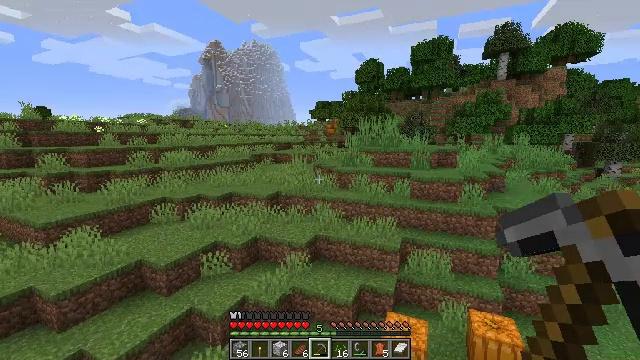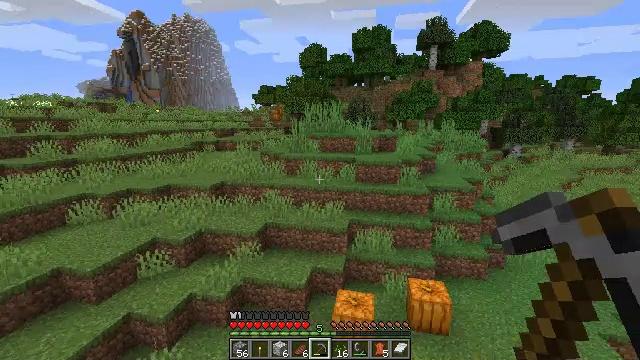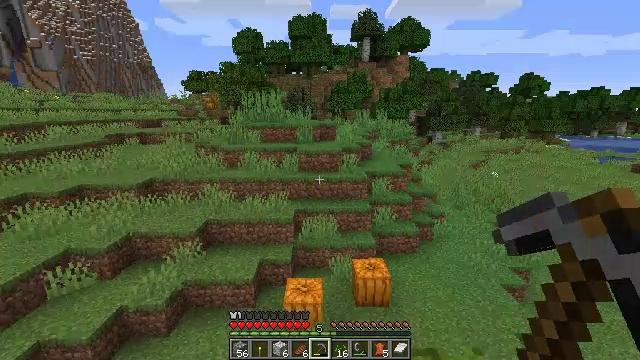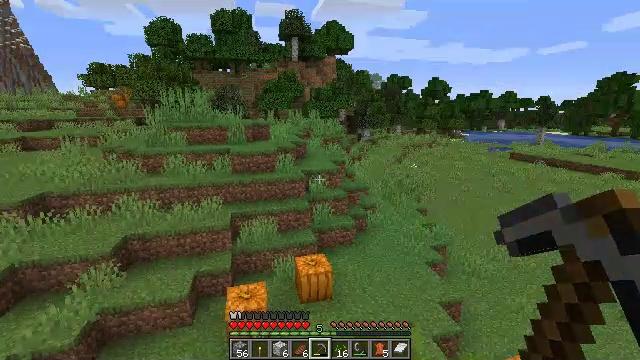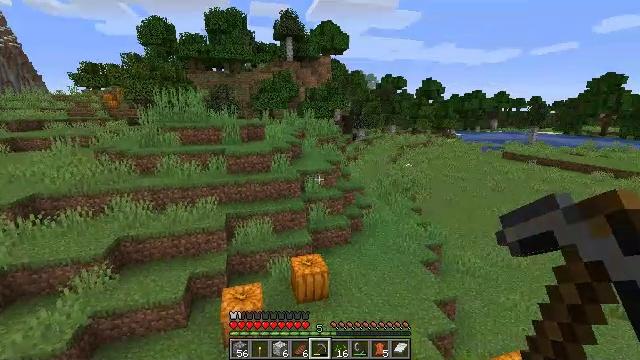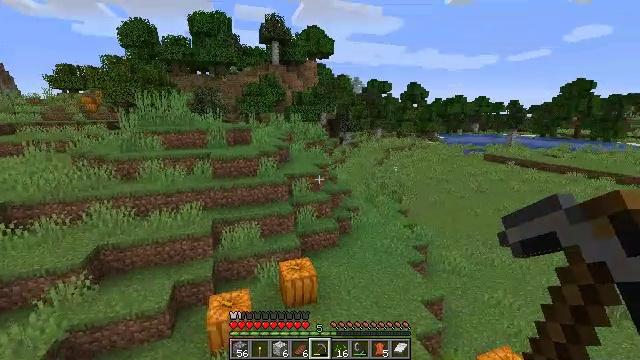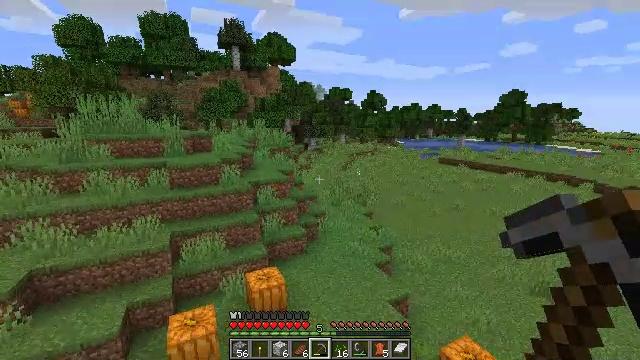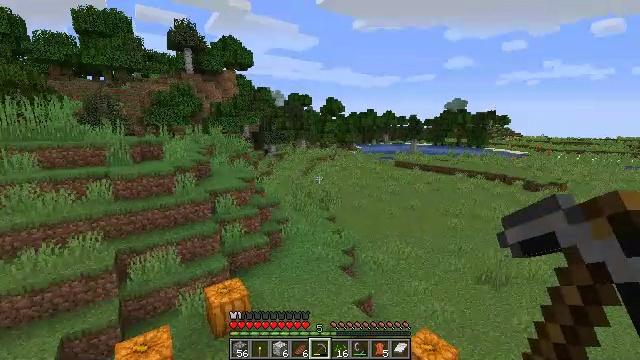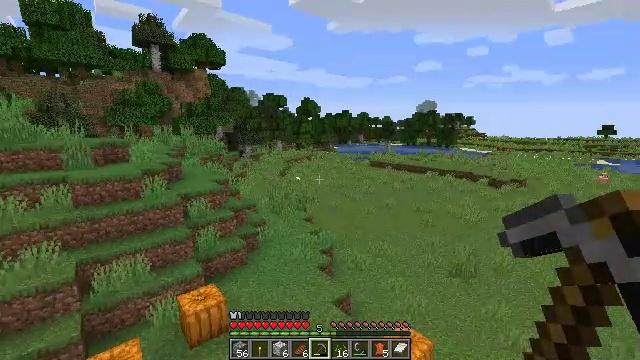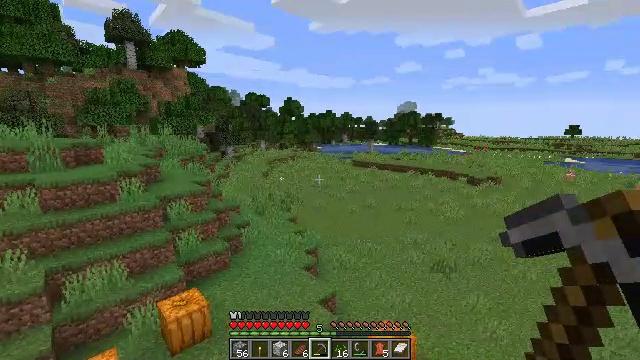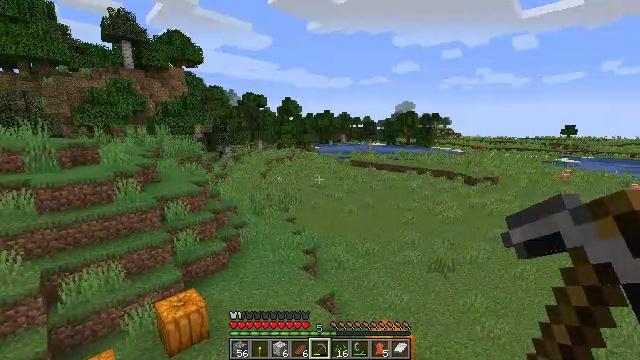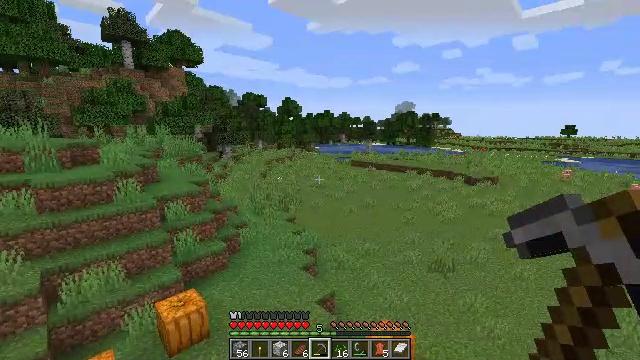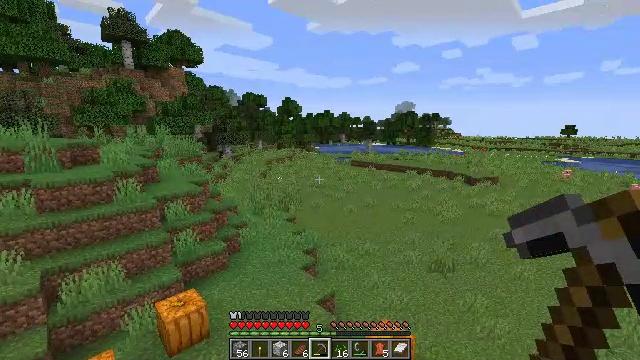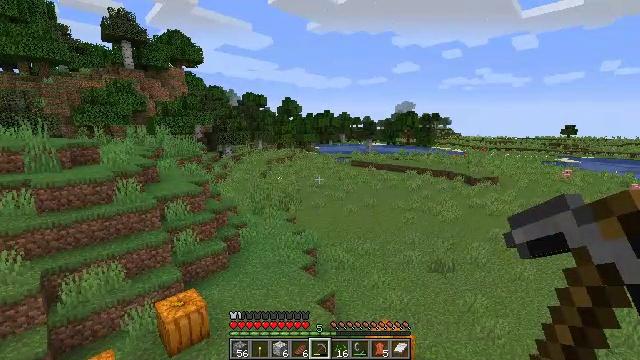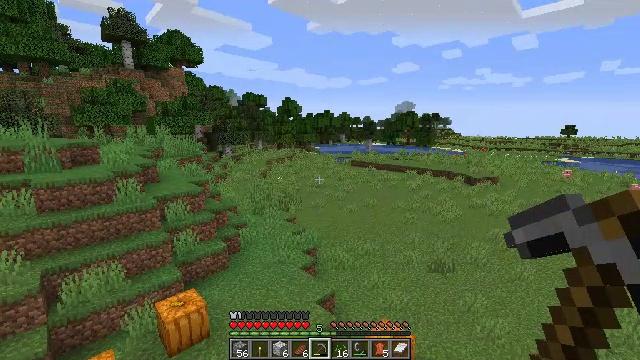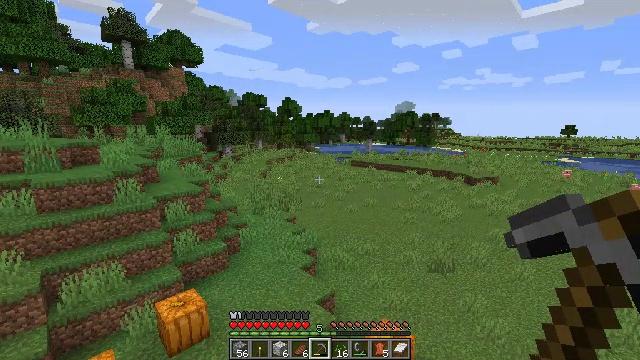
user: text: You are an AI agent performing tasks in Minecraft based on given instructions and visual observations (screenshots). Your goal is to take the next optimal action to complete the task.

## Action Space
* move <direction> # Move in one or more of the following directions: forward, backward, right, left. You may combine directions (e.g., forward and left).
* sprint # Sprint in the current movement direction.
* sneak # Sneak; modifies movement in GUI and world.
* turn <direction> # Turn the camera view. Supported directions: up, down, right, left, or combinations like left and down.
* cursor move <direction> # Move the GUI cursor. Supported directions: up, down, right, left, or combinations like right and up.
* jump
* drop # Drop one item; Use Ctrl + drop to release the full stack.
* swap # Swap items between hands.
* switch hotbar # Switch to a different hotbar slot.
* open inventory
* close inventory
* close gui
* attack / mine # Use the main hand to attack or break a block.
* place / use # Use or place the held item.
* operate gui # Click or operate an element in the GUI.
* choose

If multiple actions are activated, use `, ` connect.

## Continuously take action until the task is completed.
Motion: motion action
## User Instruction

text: Mine the birch log from the tree.
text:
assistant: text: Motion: turn right and down
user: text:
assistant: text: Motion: turn right and down
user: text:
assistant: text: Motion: turn right
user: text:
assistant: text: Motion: turn right
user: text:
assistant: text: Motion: turn right
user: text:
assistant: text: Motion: turn right and up
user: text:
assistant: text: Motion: turn right and up
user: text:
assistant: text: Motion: turn right
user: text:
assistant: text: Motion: turn right
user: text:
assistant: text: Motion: no_op
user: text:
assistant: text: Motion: no_op
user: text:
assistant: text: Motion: no_op
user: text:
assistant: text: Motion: no_op
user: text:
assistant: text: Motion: no_op
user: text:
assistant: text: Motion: no_op
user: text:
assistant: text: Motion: no_op
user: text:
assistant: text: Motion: no_op
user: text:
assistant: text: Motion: no_op
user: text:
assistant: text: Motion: no_op
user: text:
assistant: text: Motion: no_op
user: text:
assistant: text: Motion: no_op
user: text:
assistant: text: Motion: no_op
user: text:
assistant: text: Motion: no_op
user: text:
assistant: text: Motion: no_op
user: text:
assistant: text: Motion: no_op
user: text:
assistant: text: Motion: no_op
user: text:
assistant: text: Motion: turn right
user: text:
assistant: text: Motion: turn right
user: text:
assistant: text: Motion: turn right
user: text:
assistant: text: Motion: turn right